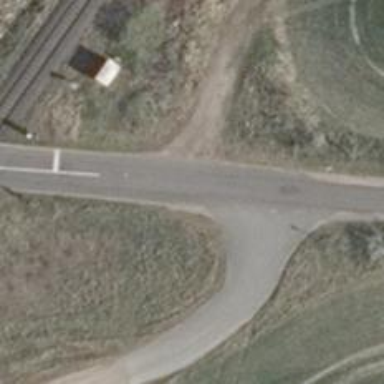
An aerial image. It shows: Unclassified road.